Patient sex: M
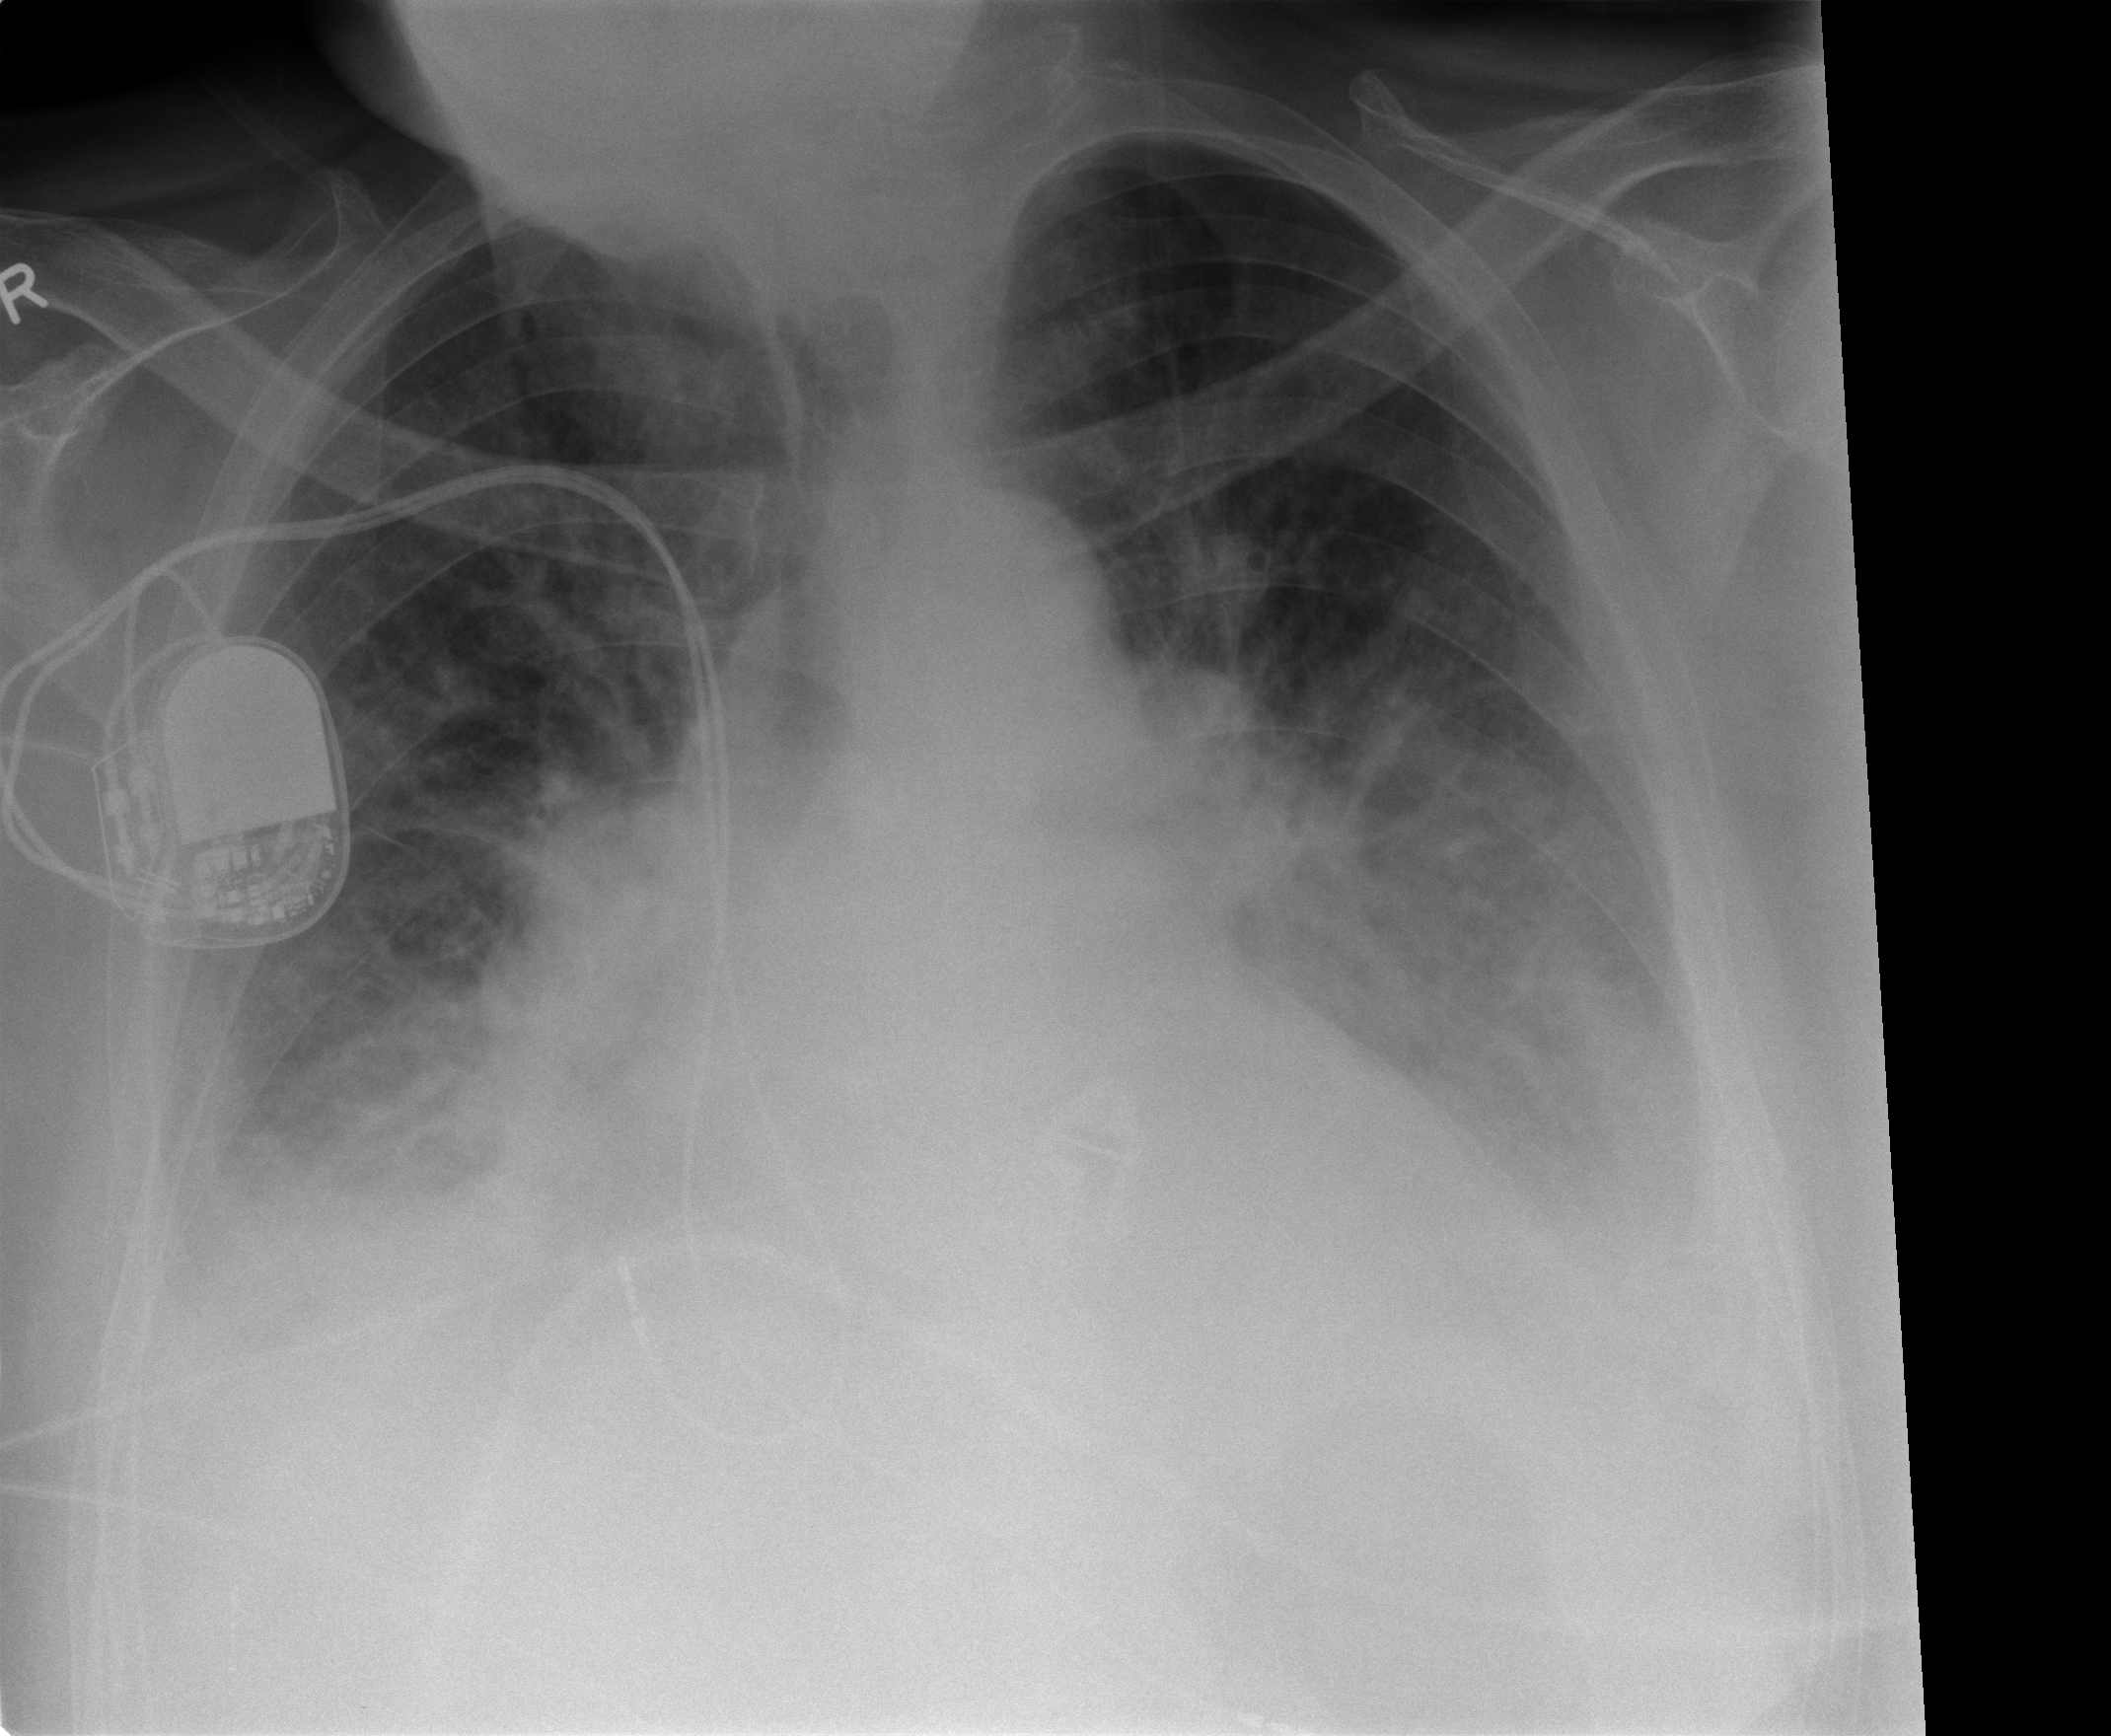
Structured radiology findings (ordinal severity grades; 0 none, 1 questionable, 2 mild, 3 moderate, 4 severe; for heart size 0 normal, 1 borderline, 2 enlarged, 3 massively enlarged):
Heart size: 2
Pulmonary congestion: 3
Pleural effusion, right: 2
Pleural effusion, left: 0
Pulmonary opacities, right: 2
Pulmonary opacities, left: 2
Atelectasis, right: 3
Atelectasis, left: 3